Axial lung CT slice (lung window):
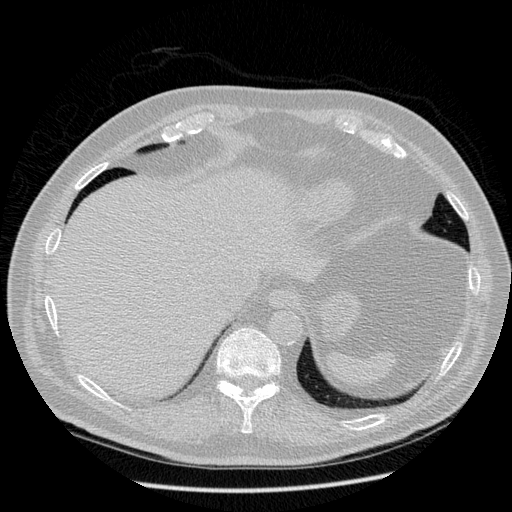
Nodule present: no